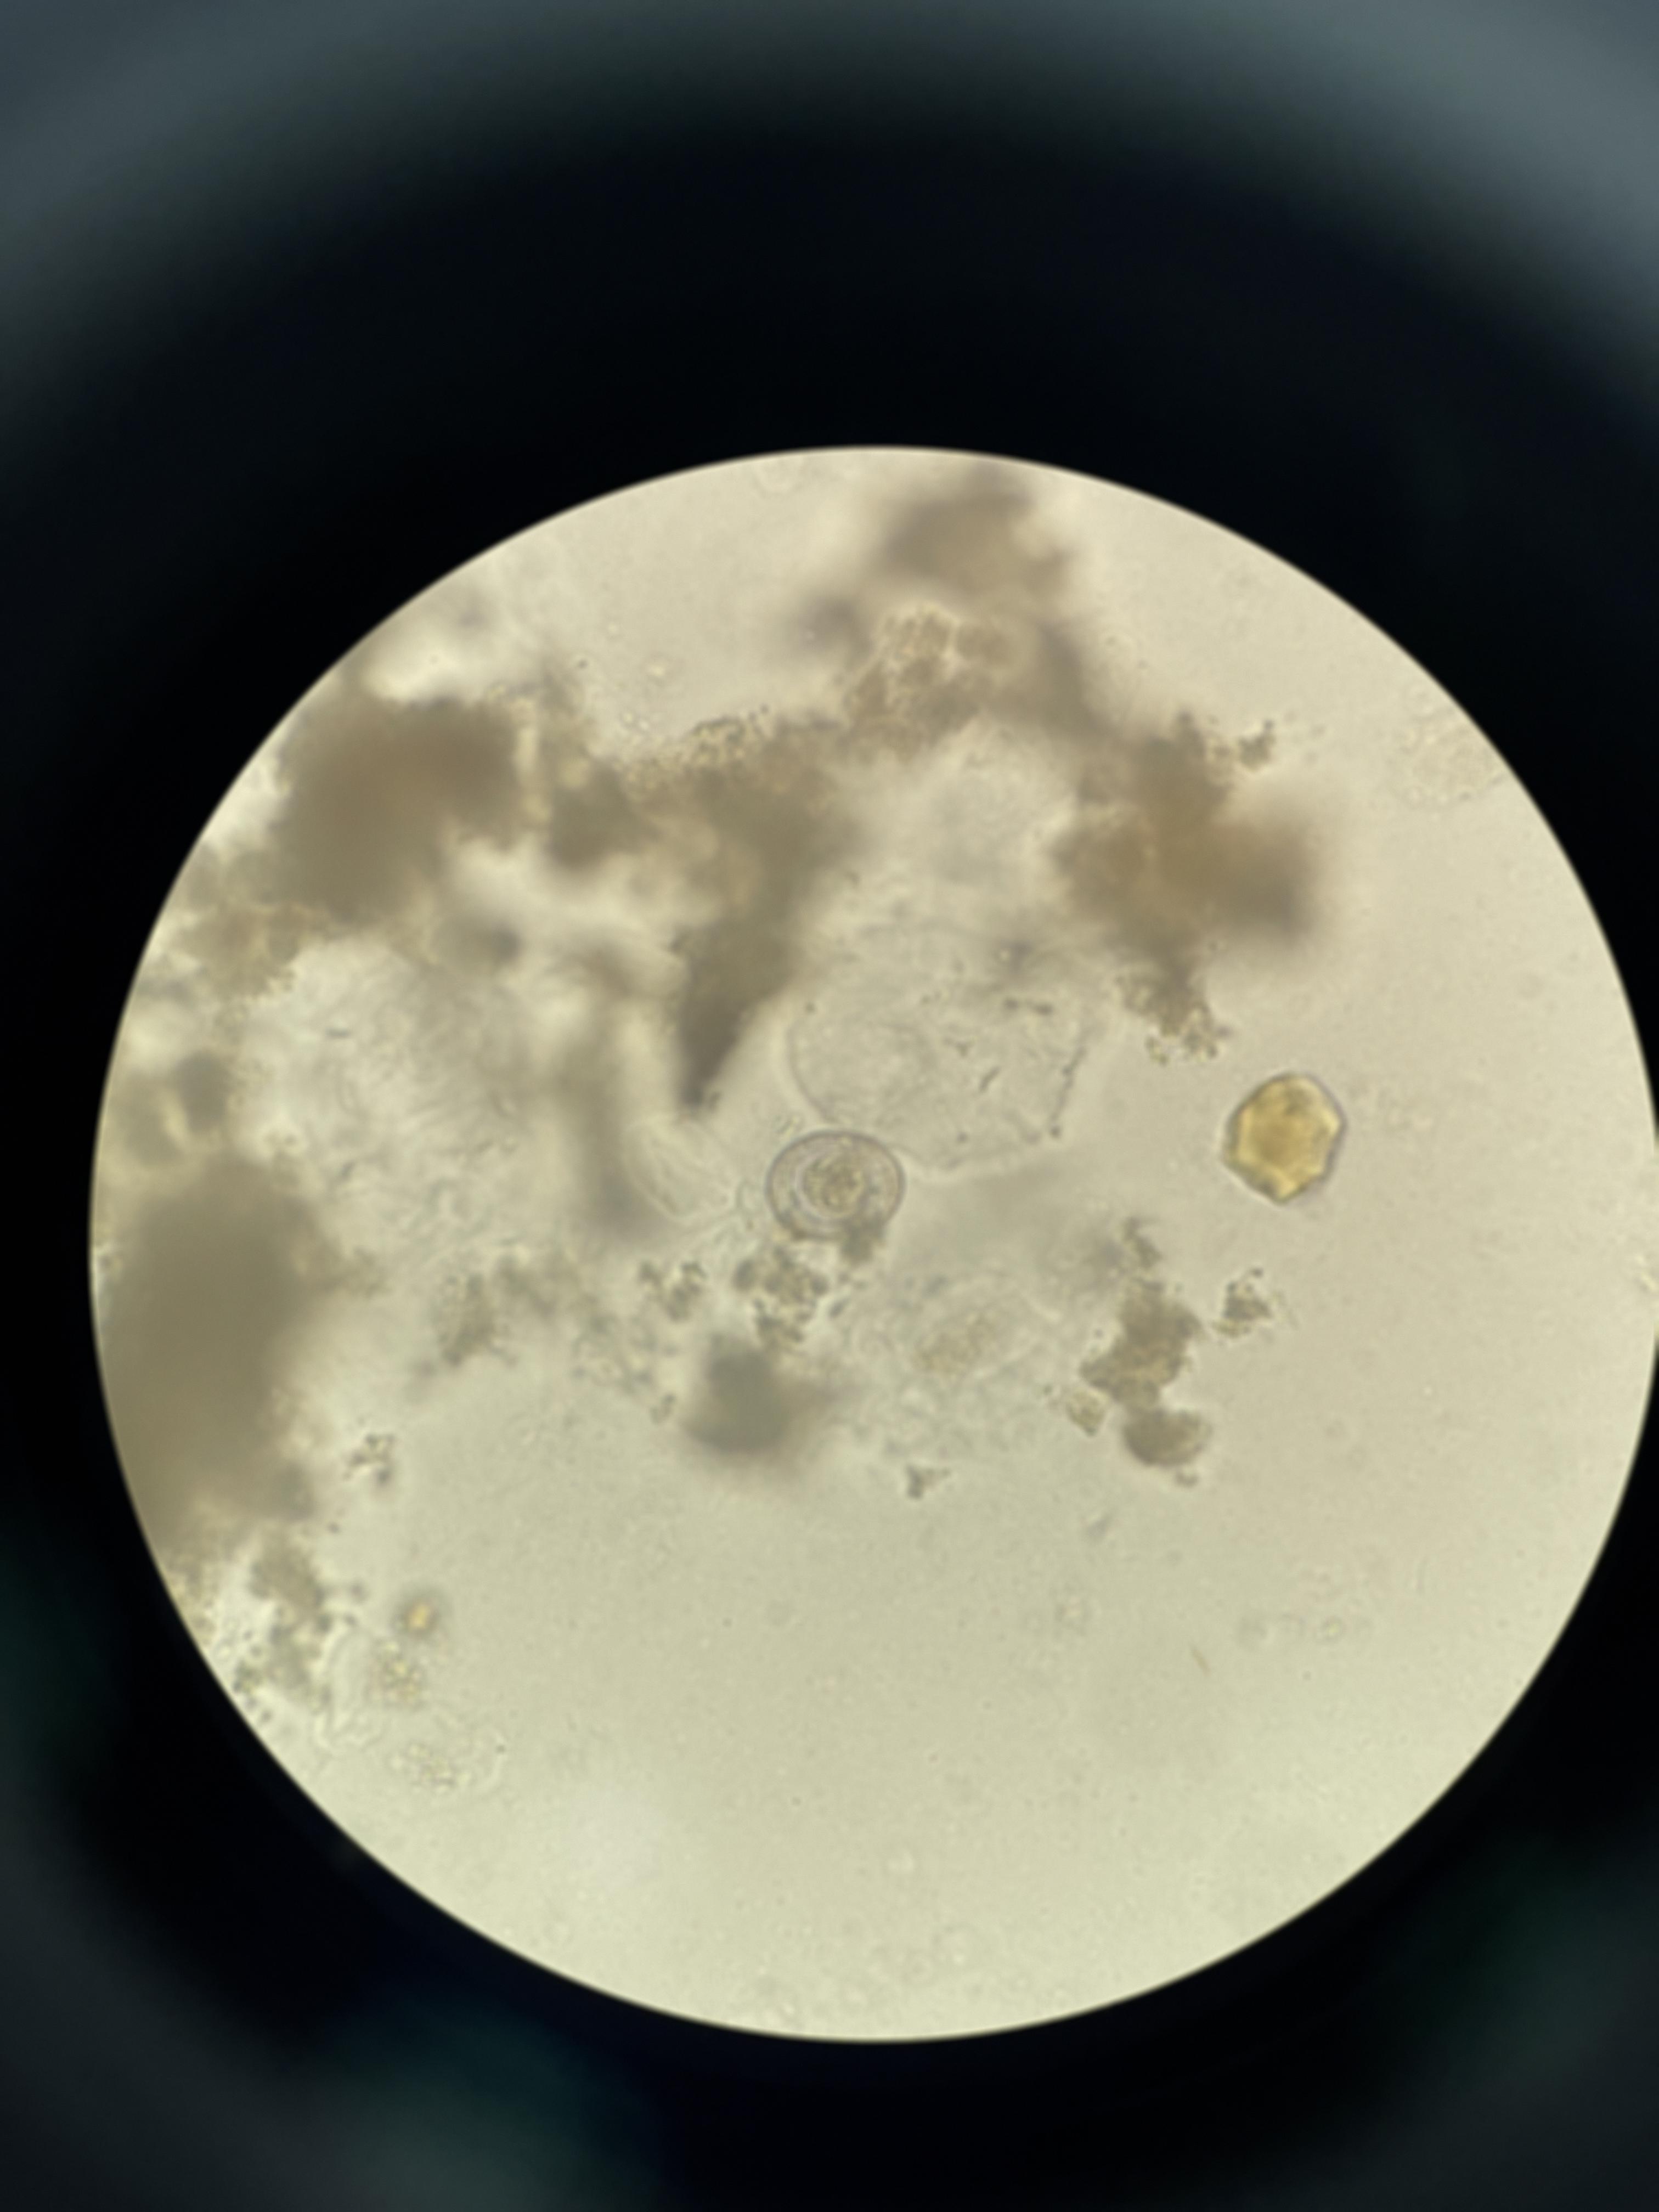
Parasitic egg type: Hymenolepis nana